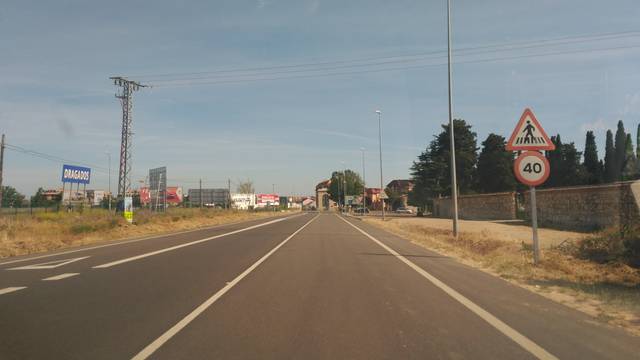
Region: Spain
Coordinates: 41.488, -5.744